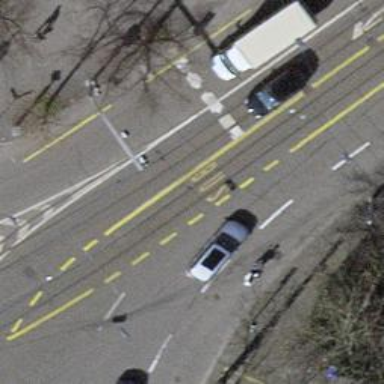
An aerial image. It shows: Road with traffic signals.